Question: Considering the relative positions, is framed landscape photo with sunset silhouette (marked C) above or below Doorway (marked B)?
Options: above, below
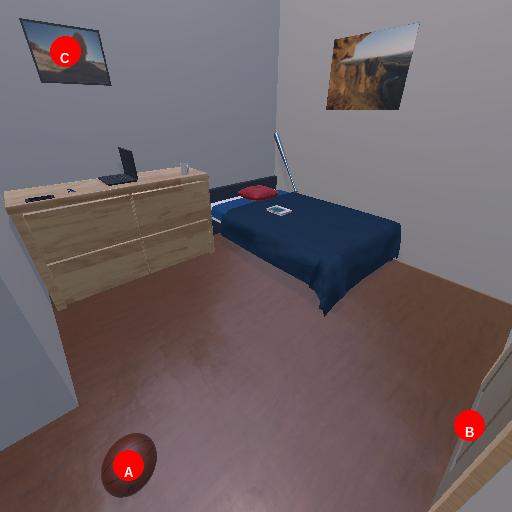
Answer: above